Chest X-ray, PA view. Patient: 49 years old, sex M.
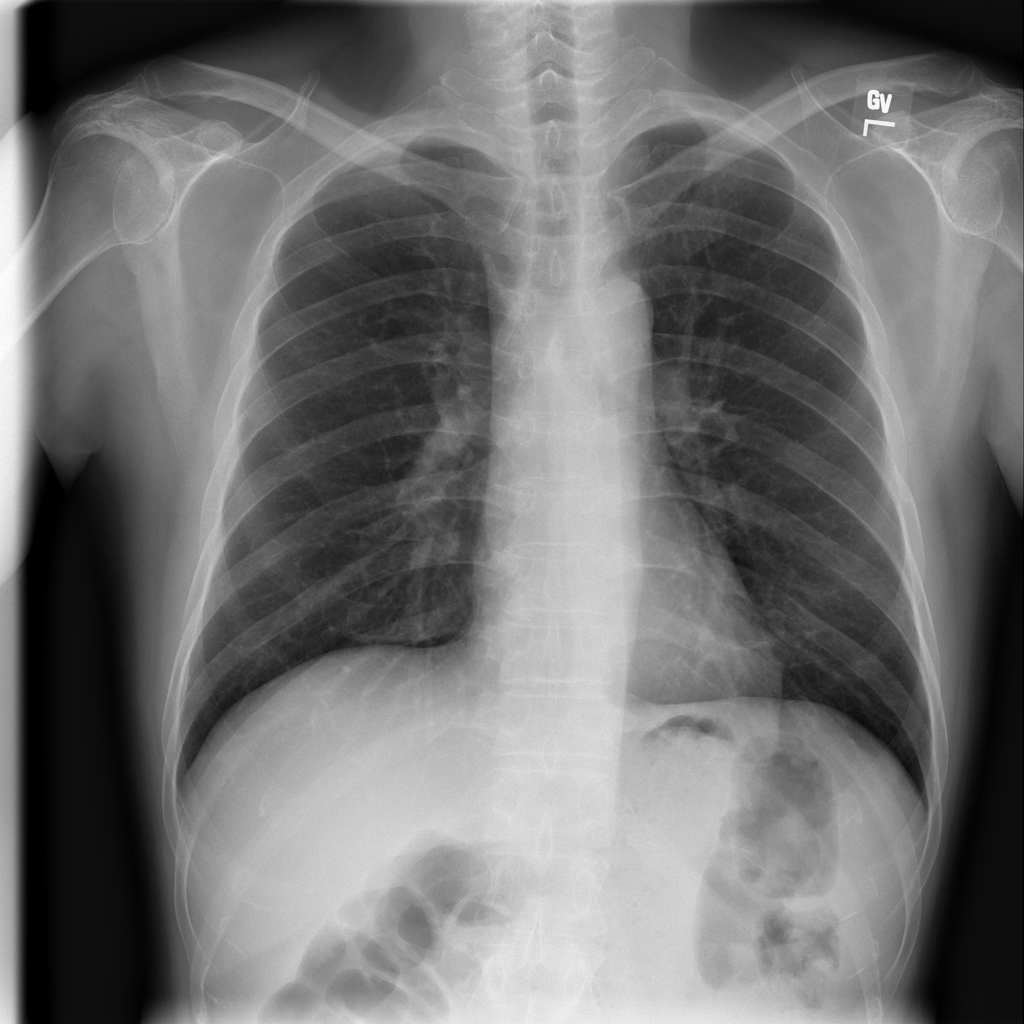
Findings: No Finding